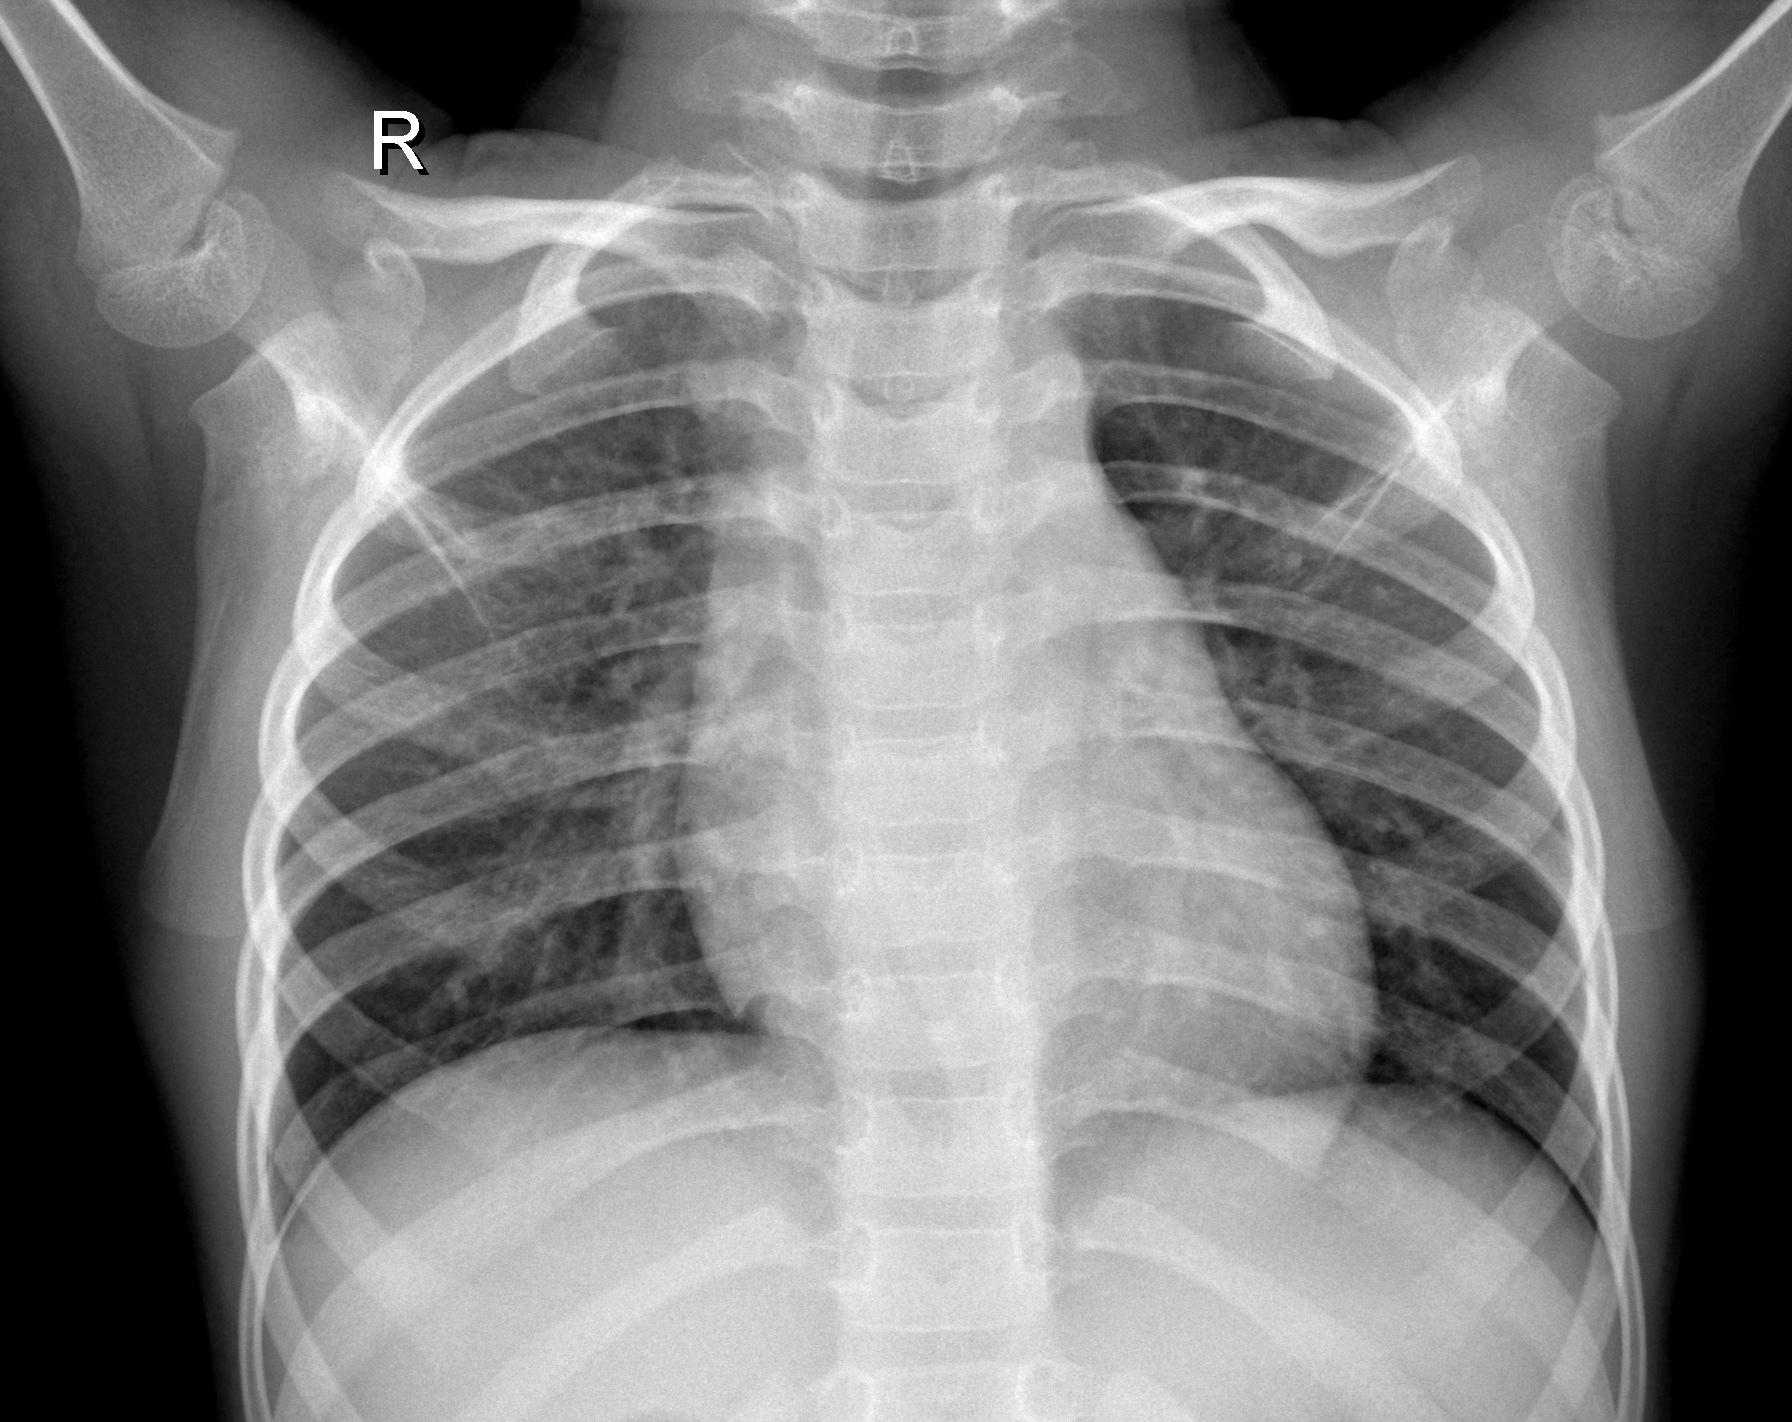
Diagnosis: NORMAL